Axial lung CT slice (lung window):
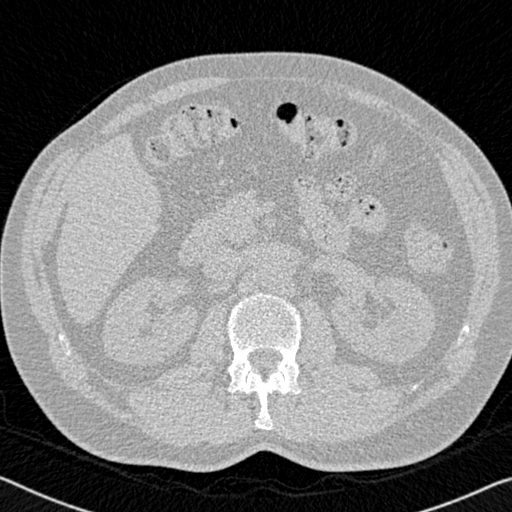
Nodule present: no